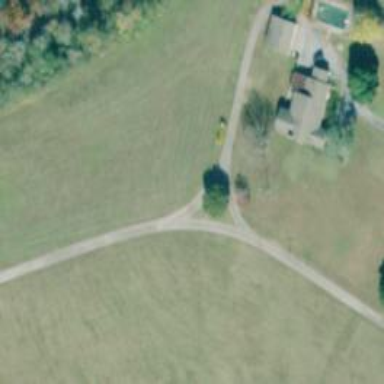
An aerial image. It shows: Driveway.